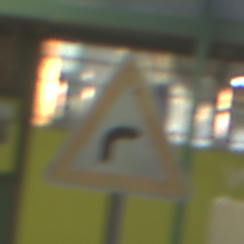
Verkehrszeichen: KurveRechts
Umgebung: Roofed, Special
Tageszeit: MorningAfternoon
Wetter: NotSpecified
Licht: Artificial
Jahreszeit: NotSpecified
Kontrast: MediumContrast